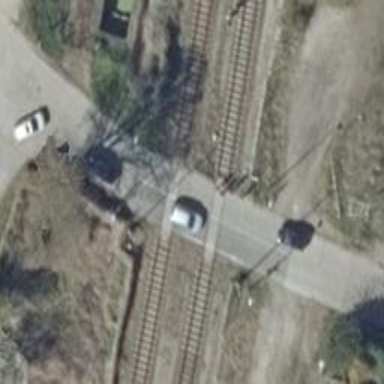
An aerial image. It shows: Railway level crossing.